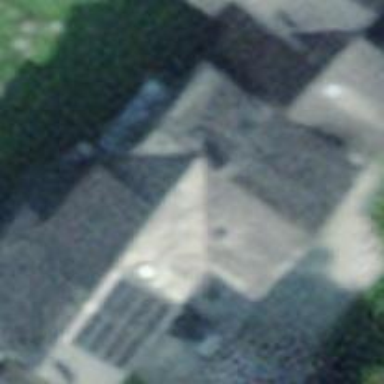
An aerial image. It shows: Guest house which is classified as tourism guest house.